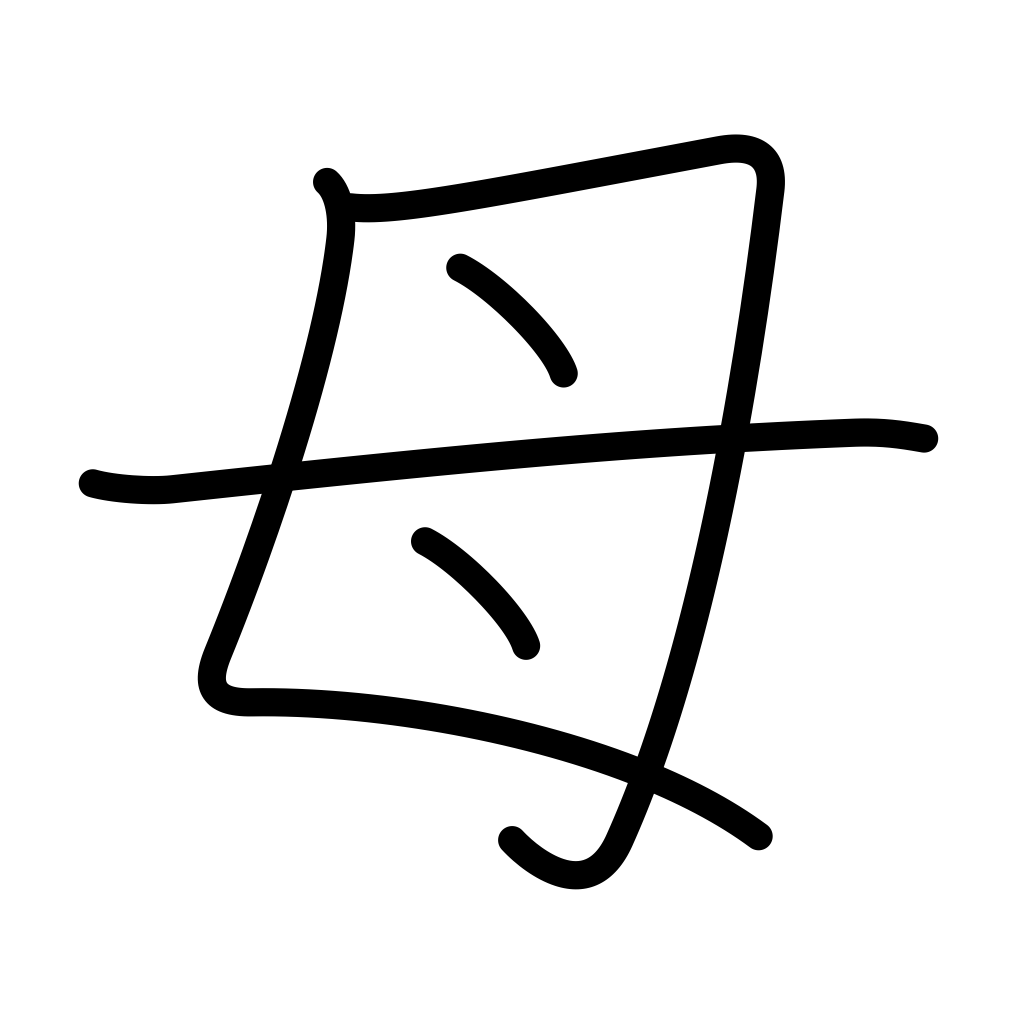
Meaning: mother